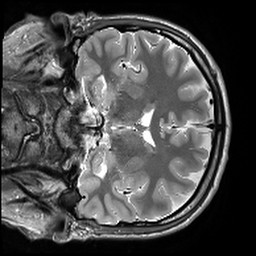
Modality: T2w
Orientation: coronal
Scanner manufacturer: siemens
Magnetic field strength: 3 T
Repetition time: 10.64 s
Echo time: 0.05 s